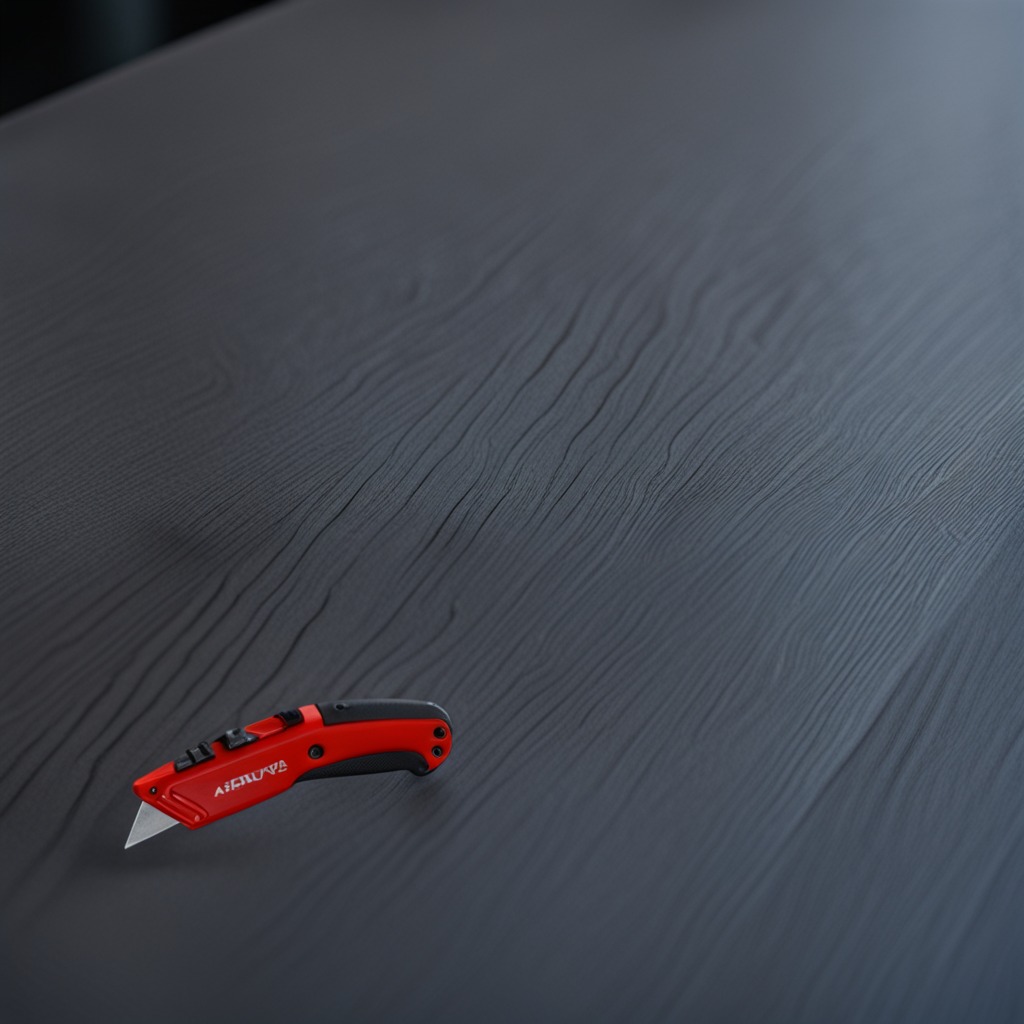
A utility knife lying on the table in the garage at twilight.